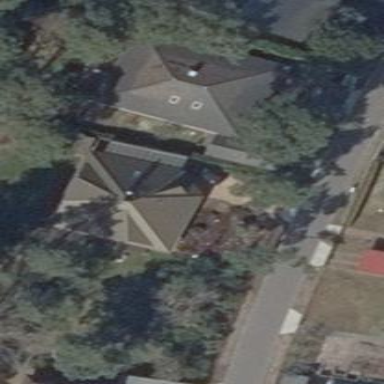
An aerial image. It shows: Building with pitched roof.